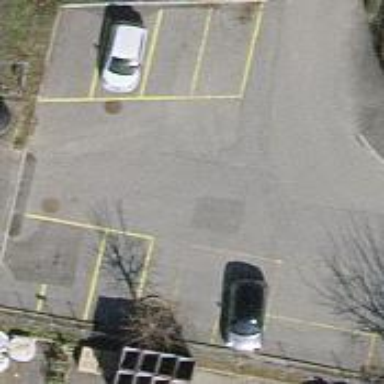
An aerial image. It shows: Parking area.